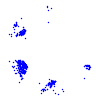
Particle: proton